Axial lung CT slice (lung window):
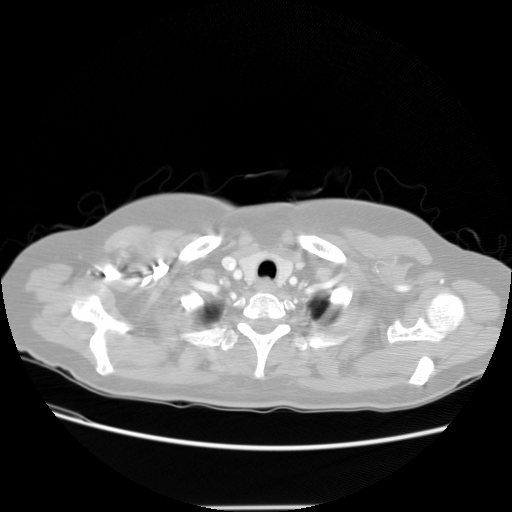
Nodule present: no